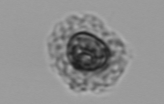
Label: Emiliania_huxleyi